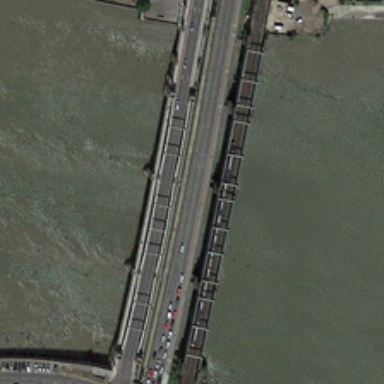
Three parallel bridges are over a green river .